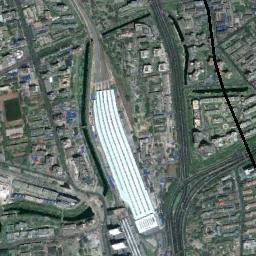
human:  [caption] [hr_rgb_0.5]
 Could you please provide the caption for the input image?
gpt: The railway station is next to some buildings and grass .

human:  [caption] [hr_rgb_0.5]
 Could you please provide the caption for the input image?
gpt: A well-equipped railway station in a crowded city .

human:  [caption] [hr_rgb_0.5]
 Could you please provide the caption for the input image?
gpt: The railway station has lots of railways and a white building and the railway station is surrounded by a residential area .

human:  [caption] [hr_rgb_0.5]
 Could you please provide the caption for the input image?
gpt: There are many buildings of different shapes beside the railway station .

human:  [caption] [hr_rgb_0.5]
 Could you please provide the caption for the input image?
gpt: There are many buildings and some rivers near the white railway station .